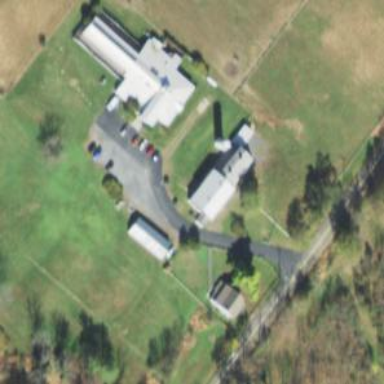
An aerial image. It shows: Animal shelter.